RGB frame:
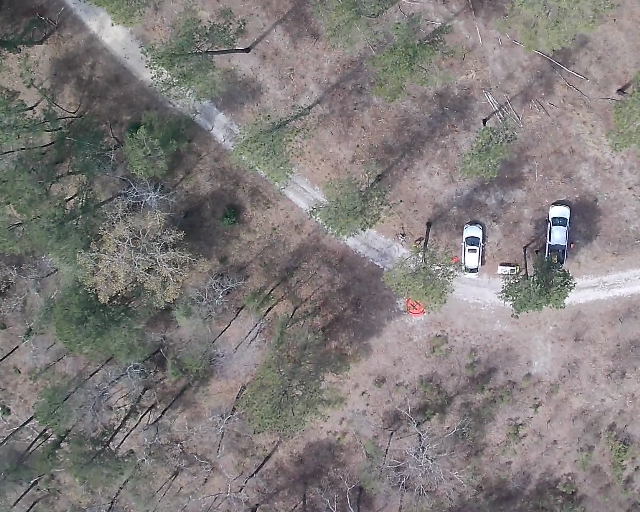
Thermal frame:
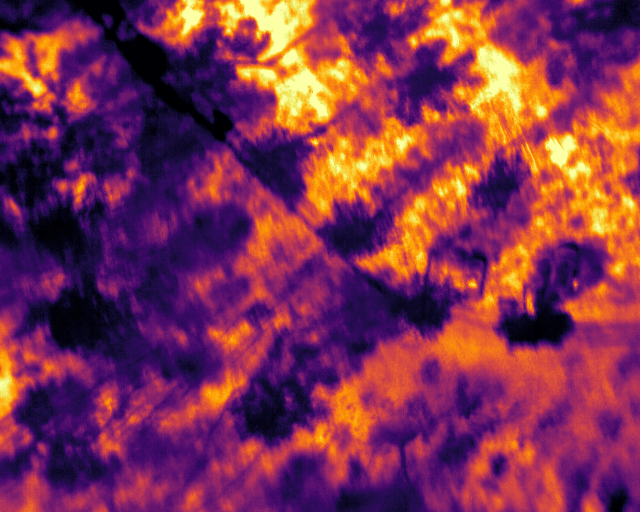
Captured: 2026-02-26 02:27:36
Pixels at or above 80 °C: 0 (fraction of frame: 0)